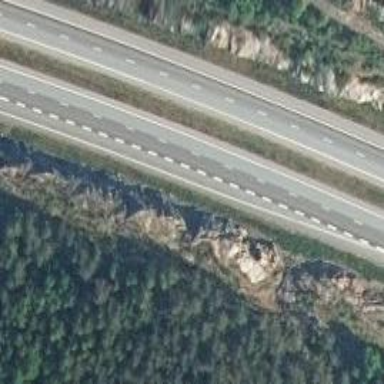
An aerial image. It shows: Asphalt motorway.